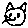
Label: cat